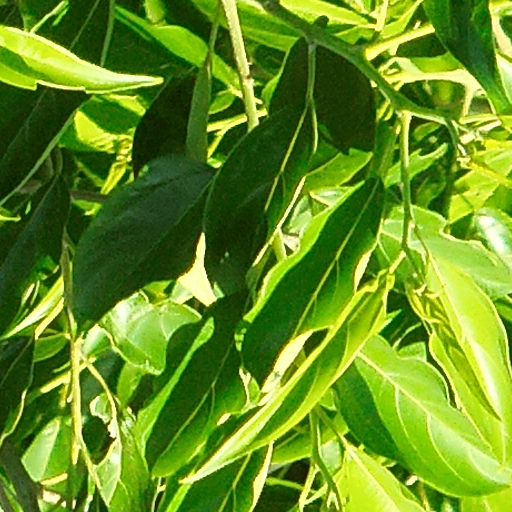
Species: Ocotea oblonga
GBIF accepted scientific name: Ocotea oblonga
Crown area (m\u00b2): 113.887